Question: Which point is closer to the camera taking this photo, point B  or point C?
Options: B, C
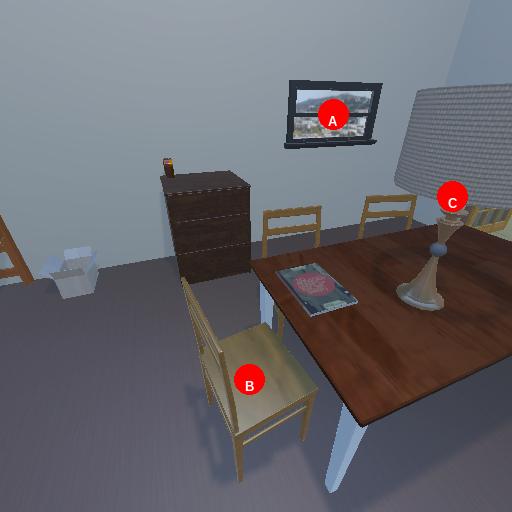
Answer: B